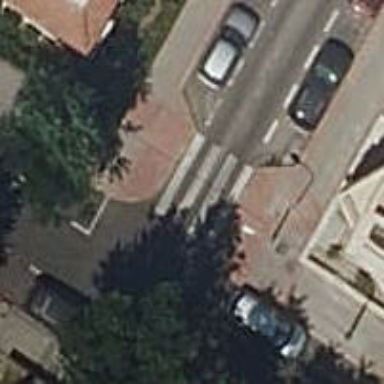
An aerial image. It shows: Marked crossing on the road.